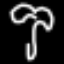
Label: palm tree